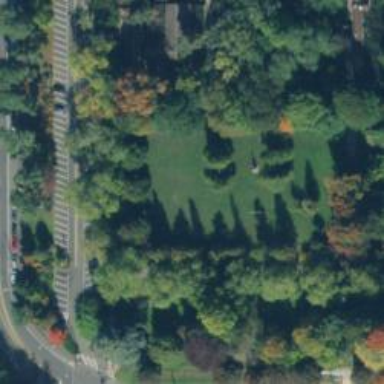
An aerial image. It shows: Memorial site with historic significance.